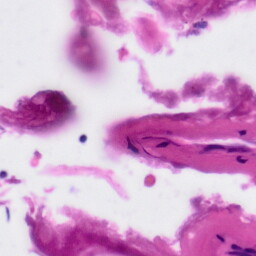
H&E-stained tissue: Tonsil